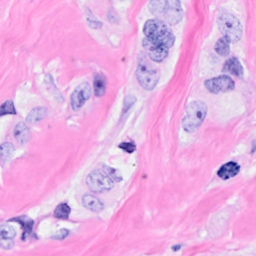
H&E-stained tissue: Breast